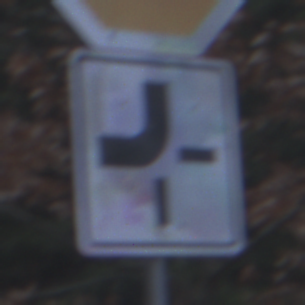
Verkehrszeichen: VerlaufVorfahrtsstrasse2
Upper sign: Stop
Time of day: MorningAfternoon
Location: Outdoor (Nature)
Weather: Overcast
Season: Winter
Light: Natural